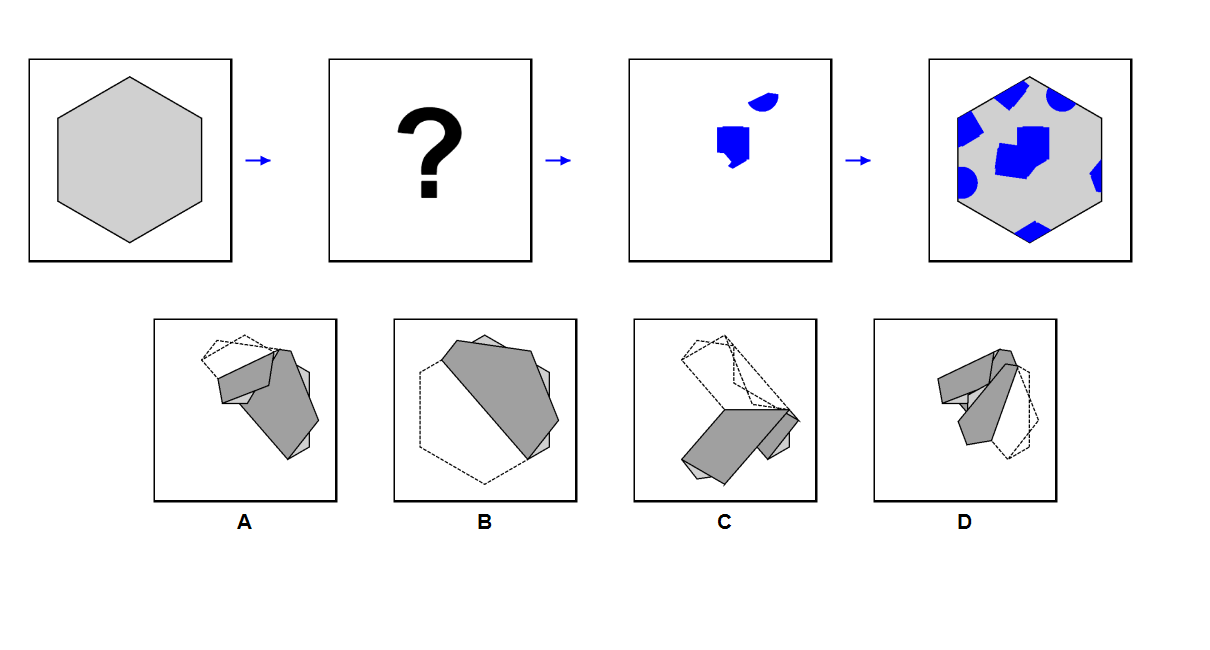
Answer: C